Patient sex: F
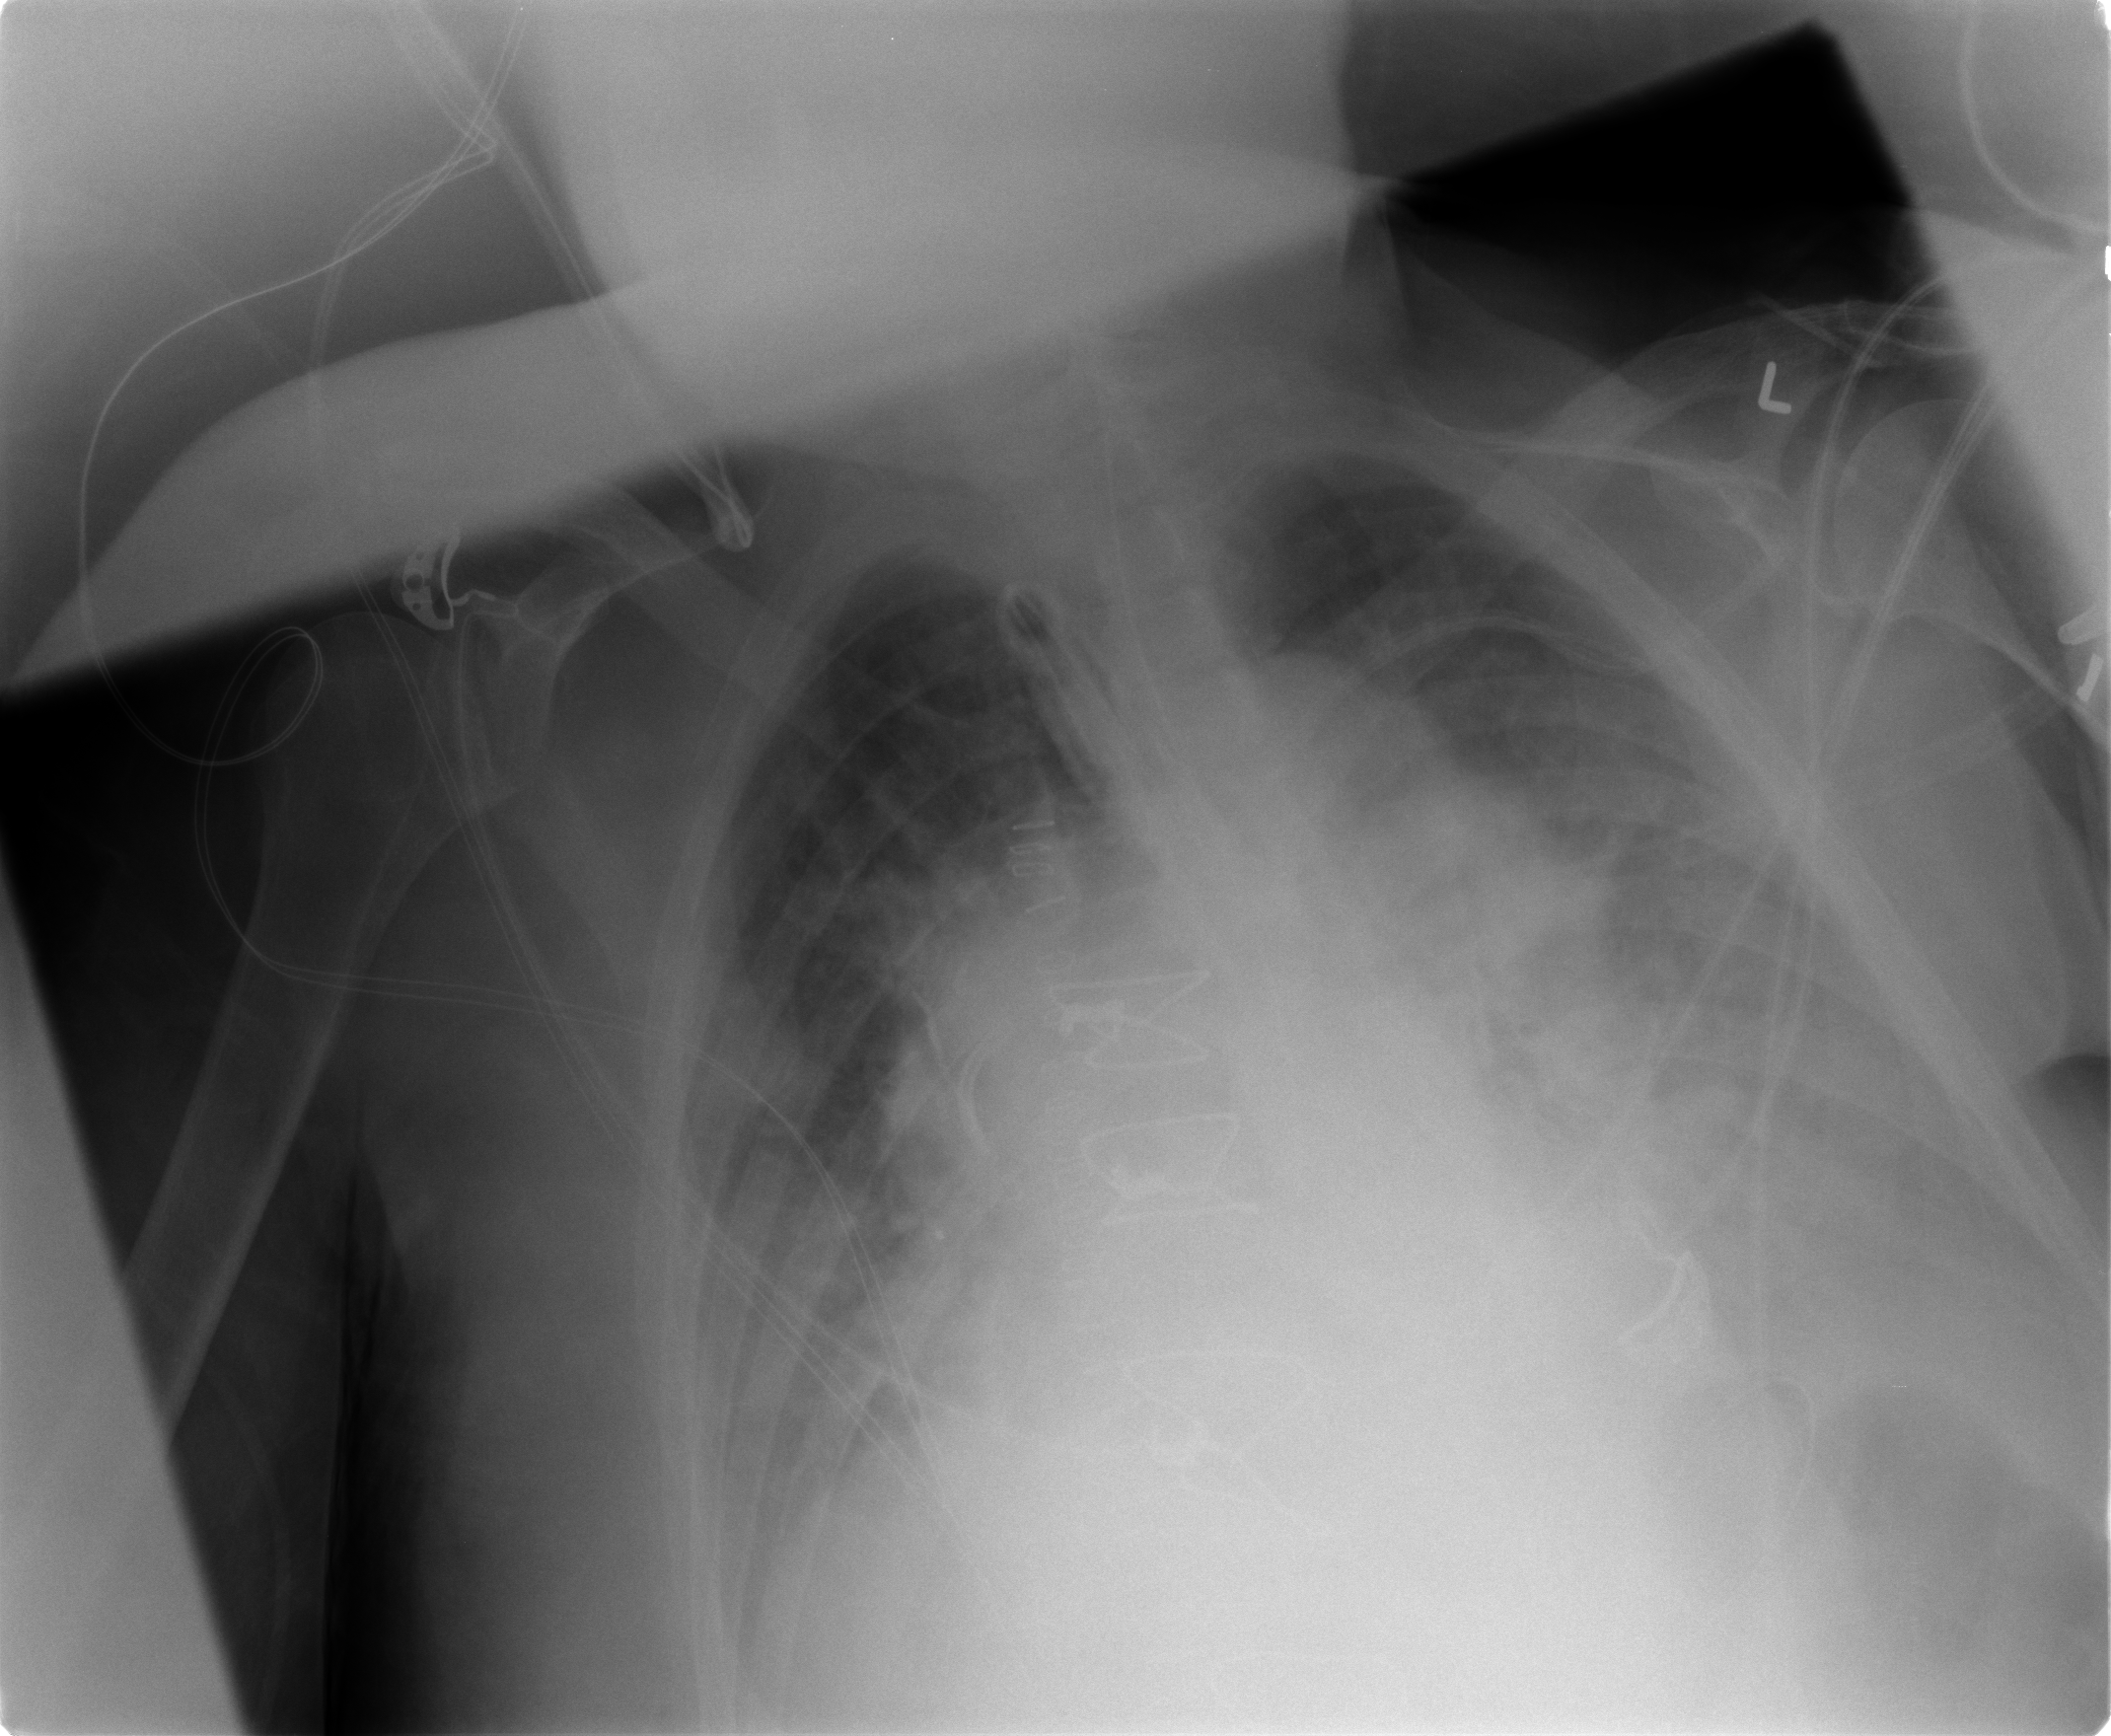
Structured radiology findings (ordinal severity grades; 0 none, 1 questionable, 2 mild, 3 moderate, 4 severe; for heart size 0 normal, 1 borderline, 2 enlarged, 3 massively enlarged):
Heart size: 2
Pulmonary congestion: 3
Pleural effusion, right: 2
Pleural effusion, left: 2
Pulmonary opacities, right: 3
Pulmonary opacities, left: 2
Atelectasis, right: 2
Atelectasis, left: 2